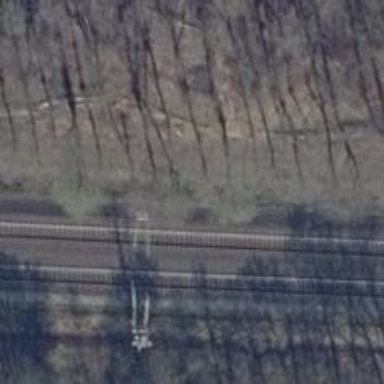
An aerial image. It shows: Milestone along the railway track with catenary mast.